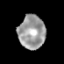
Tissue: prostate
Cell type: Epithelial cells
Senescence score: 0.2987
Nuclear area (px): 886
Mean DAPI intensity: 157.55